Question: I'm learning verilog, and when i don't know how a circuit will work just looking in the verilog code, I go to RTL viewer to see the digital logic. But in this code a strange component appears and I don't know what is this component. Is a flip-flop, mux or a logic port?
below is the code and an image, in the image , the component is the red triangle.
The code :
'''
module testesoma(clock,reset,in, out,aux);
input wire reset, clock, in ;
output reg [3:0] out,aux;
always @(posedge clock or posedge reset)
begin
if(reset)
begin
out = 0;
end
else
out = aux;
aux = aux + 1;
end
endmodule
'''

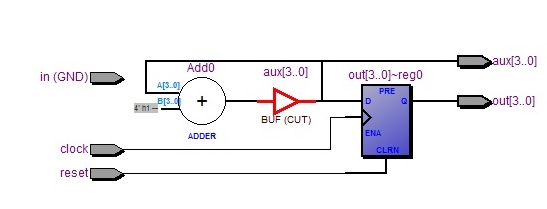
Answer: What a great schematic: +1 for going to the trouble of generating it. You've got multiple issues with your code, and this is a great example of the dangers of using blocking assignments, feedback, not using synthesis templates, and so on. Quartus has certainly screwed up, but it's not surprising given the input. Issues:
1. don't use blocking assignments here - use <=
2. sort out your begins and ends. As a staring point, don't put any begin/end in your code unless it's necessary; it's verbose, and hides errors like this. Only use begin/end when you explicitly need to make a multi-stament block. Note that aux=aux+1 is outside your clocked if/else statement - when is it meant to execute?
3. Sort out where and when you want aux to increment.
4. Be very careful when you have feedback like aux=aux+1. If you're not careful, the real hardware will oscillate.
5. don't write chained logic like this - start to think parallel.
Quartus has had a fairly good go, but the circuit it has produced will just oscillate, and the 'aux' output is not clocked, which was presumably your intention. Quartus has put in the red buffer because it can see that it has produced an unstable feedback circuit, and it's had a half-hearted go at breaking it. It should have produced a warning somewhere about this.
1 - rewrite your code; something like
'''
always @(posedge clock or posedge reset)
if(reset)
out <= 0;
else
out <= aux;
always @(posedge clock or posedge reset)
if(reset)
aux <= 0;
else
aux <= aux + 1'b1;
'''
2 - don't assign to multiple variables in a clocked 'always' unless/until you understand what can go wrong with it (hint: check branches/execution paths, confirm that something logical happens to variables you assign to in possible paths)
3 - Find a book on VHDL, read the chapter on delta delays/assignments, and your Verilog will be better.